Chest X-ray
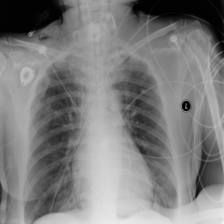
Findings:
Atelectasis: negative
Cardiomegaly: negative
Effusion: negative
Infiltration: negative
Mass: negative
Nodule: negative
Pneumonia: negative
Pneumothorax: negative
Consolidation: negative
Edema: negative
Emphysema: negative
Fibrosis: negative
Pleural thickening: negative
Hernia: negative